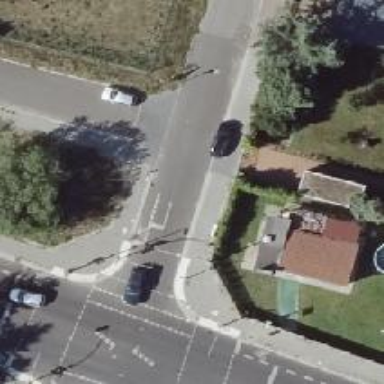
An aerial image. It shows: Road with traffic signals controlling the flow of traffic.